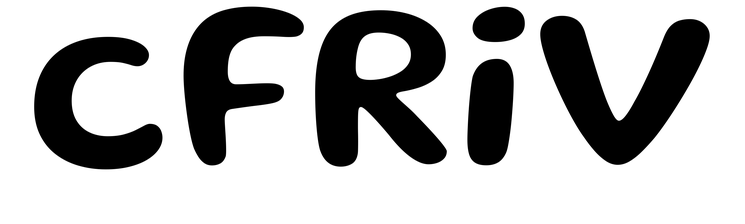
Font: Gluten_Medium